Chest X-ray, AP view. Patient: 29 years old, sex M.
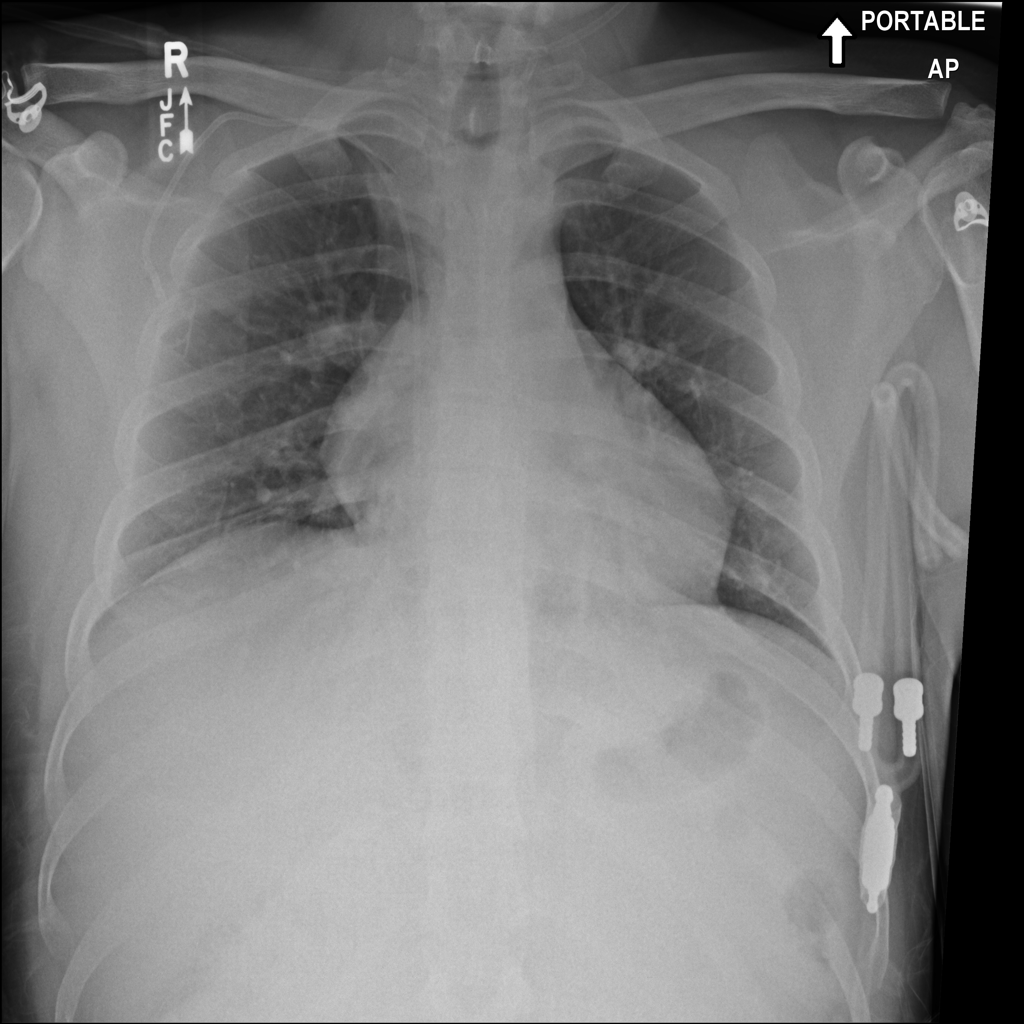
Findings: No Finding